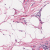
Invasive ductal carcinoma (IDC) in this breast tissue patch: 0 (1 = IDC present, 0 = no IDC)